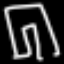
Label: pants